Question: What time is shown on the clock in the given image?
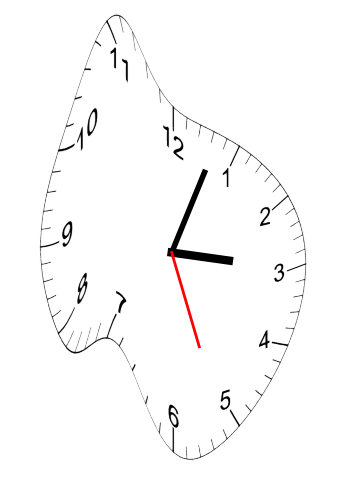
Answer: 03:03:26